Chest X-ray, AP view. Patient: 16 years old, sex F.
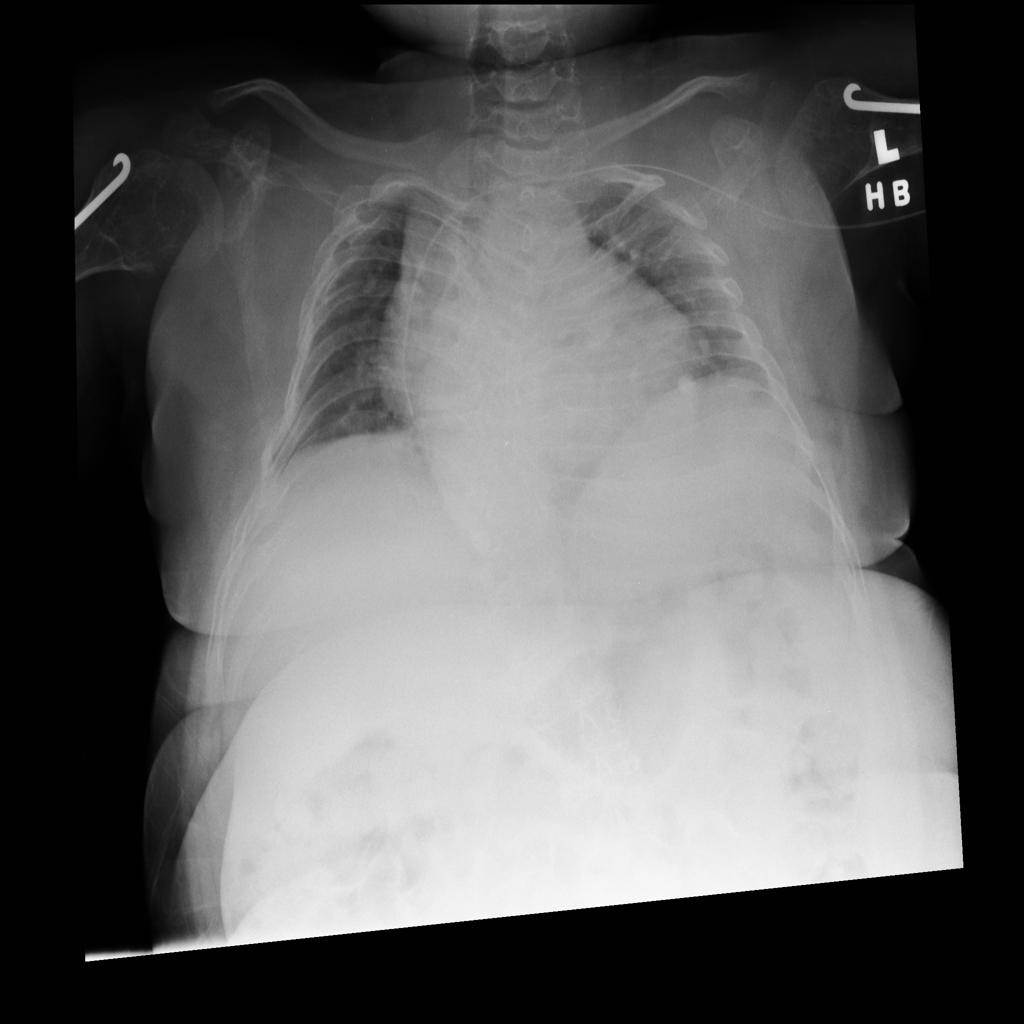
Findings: No Finding